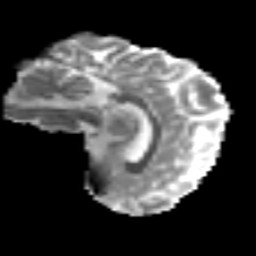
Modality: MD
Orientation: sagittal
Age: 29
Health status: ill
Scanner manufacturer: philips
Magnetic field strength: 3 T
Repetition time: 9 s
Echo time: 0.127 s